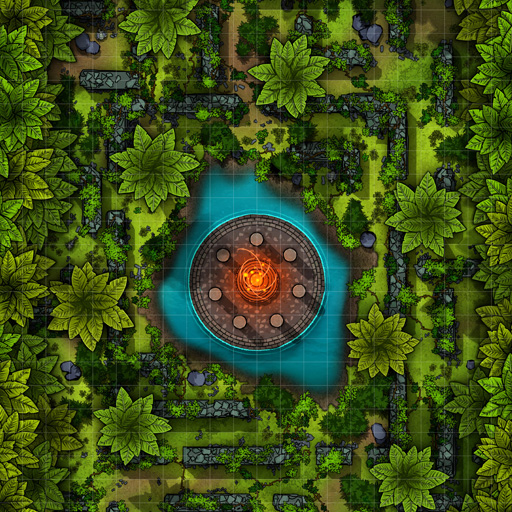
A D&D Grid Map maze trees center lake arcane pedestal glowing magic (Jungle Ruins Map)